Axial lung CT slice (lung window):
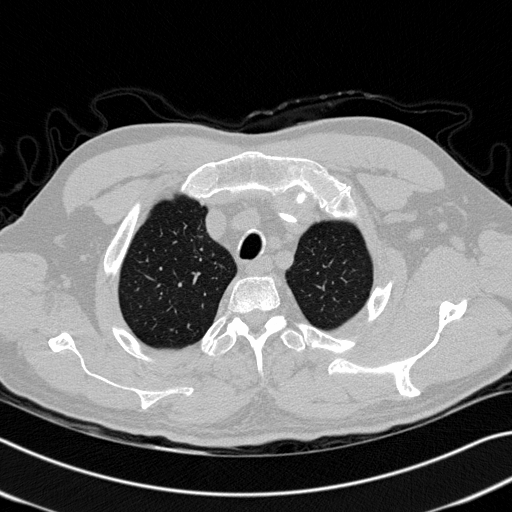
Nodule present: no